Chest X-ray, AP view. Patient: 63 years old, sex M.
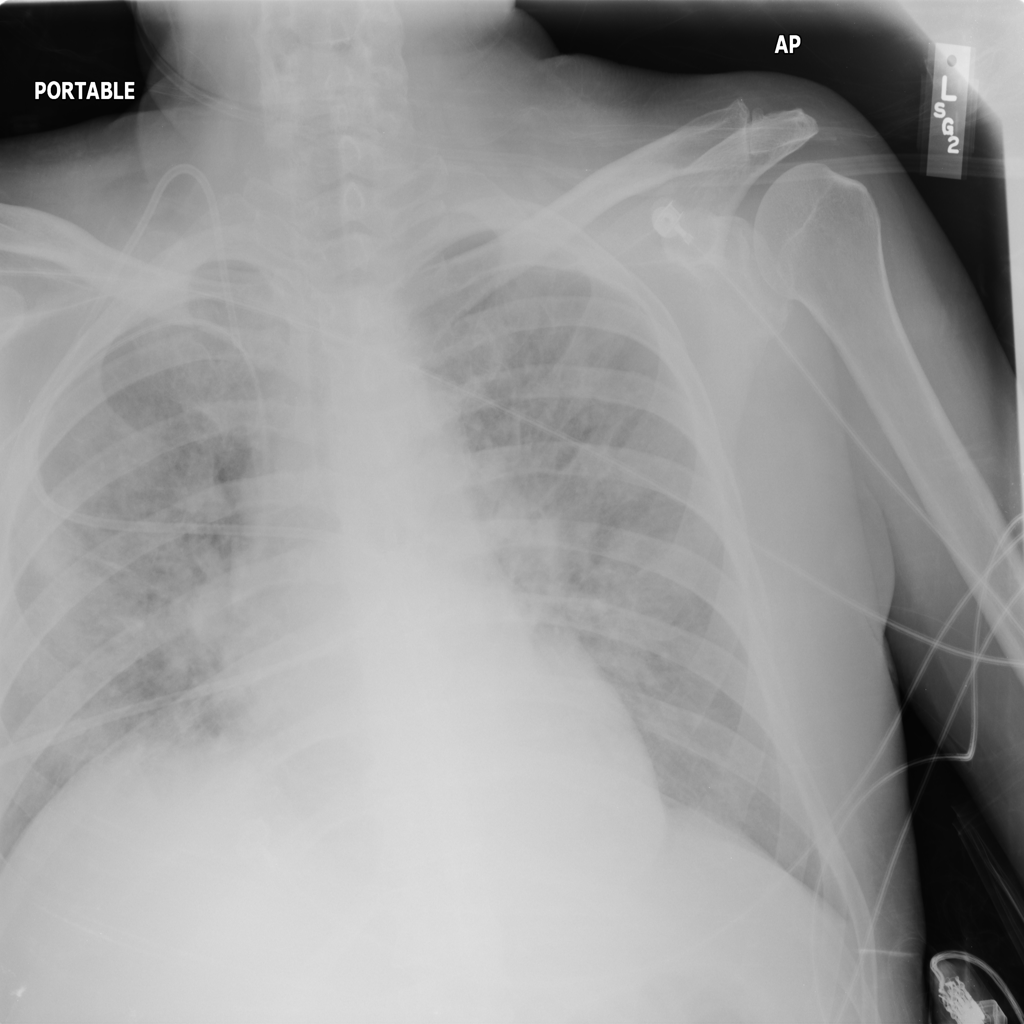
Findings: Consolidation, Infiltration